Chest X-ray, PA view. Patient: 61 years old, sex F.
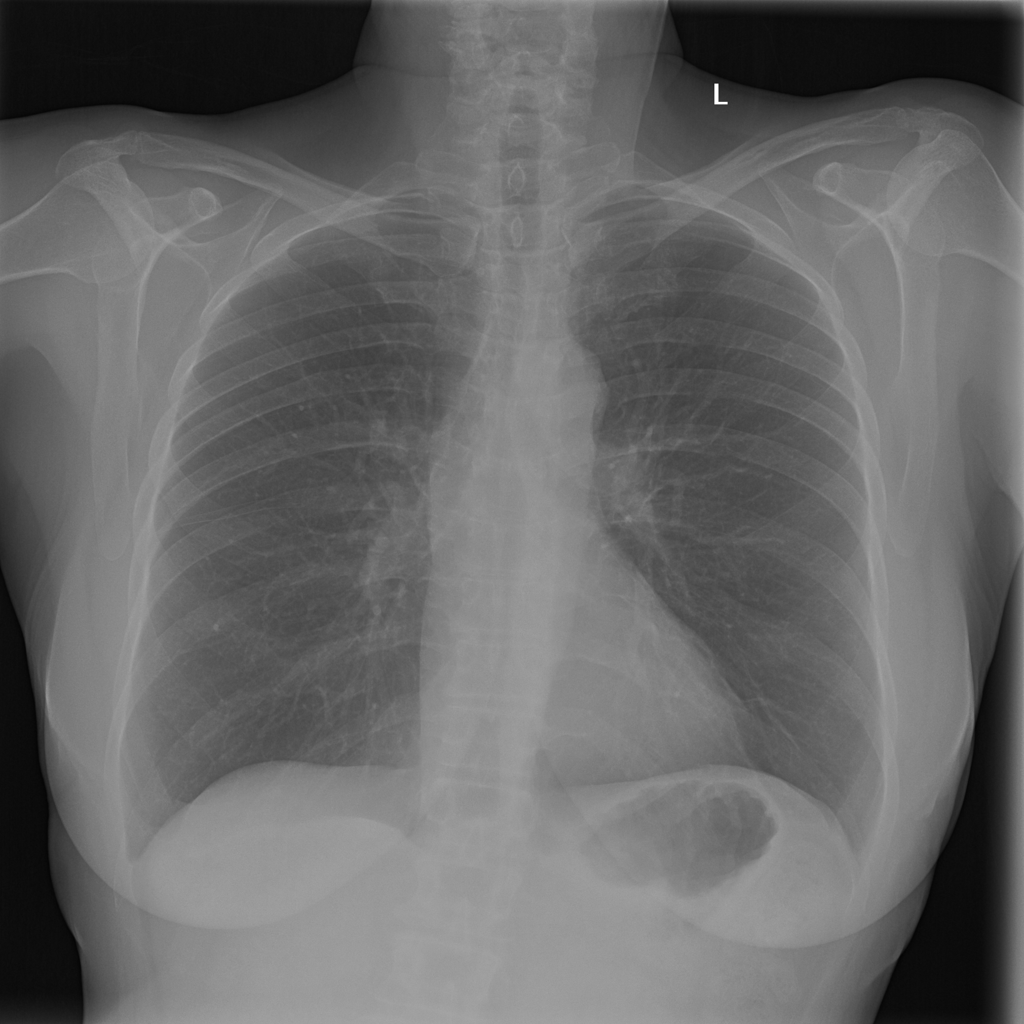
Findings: No Finding